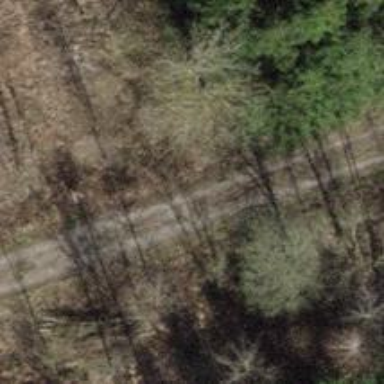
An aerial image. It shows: Gravel track with grade2 quality.